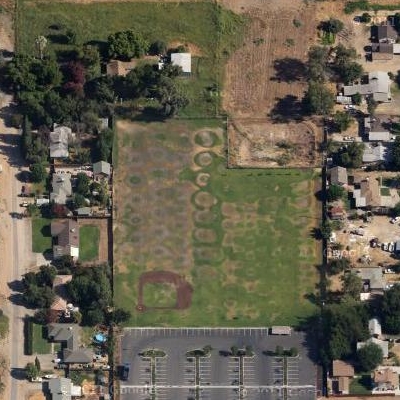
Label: Grass